Question: I came across the following question:
Using rand() function, generate a number with expected value k. Options are:
1)
'''
int GetRandom(int k)
{
v=0;
while(rand()<1.0f/(float)k)
v++;
return v;
}
'''
2)
'''
int GetRandom(int k)
{
v=0;
while(rand()<(1-1.0f/(float)k))
v++;
return v;
}
'''
3)
'''
int GetRandom(int k)
{
v=0;
while(rand() > (1-1.0f/(float)(k+1)))
v++;
return v;
}
'''
1) seemed like the correct answer. Examining the outcome for specific values of 'k' seems to indicate this is the not the case. (I set 'k=3'. The frequency distribution of values for '100000' trials can be seen in the image below
How would one do this ?
The question is somewhat similar to <URL> one.
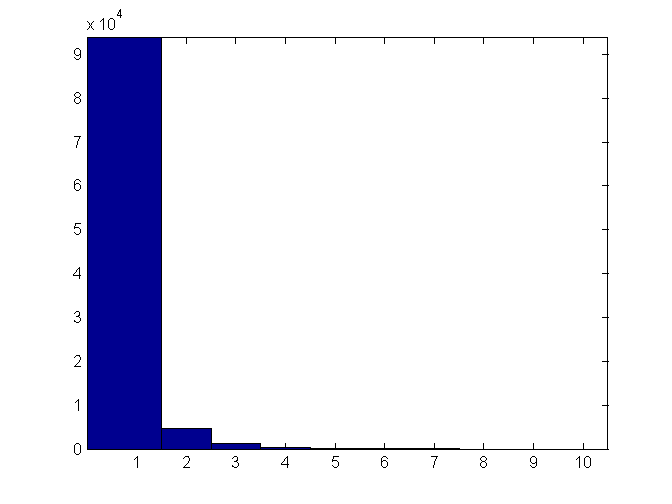
Answer: You want (2). This samples a <URL> with mean 'k'.
A geometric distribution represents an experiment of this kind:
- - 'p''1-p'-
So if 'X ~ G(p)', where 'X' is a random variable and 'p' is the probability above, then 'X' represents "What is the index of the first event with an outcome of 1?" The expectation is 'E[X] = 1/p'.
Given this information it should now be clear that the following represents a sampling of the random variable 'X' with 'p = 1/k' (and is equivalent to (2)).
'''
int Sample(int k)
{
int v = 1;
while (true)
{
//outcome is true with probability p = 1/k
bool outcome = rand() < 1 / (double)k;
if (outcome)
return v;
else
v++;
}
}
'''
Be aware that looking at the peak (mode) and expectation of the distribution are not the same thing. The peak of the geometric distribution is always going to be at 1!